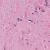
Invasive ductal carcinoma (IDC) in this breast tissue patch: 1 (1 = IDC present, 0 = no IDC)